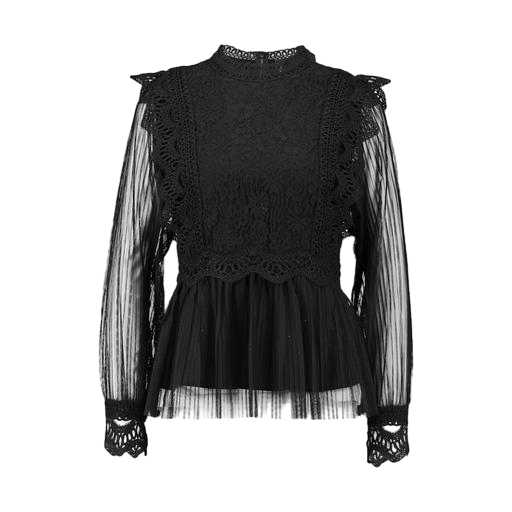
black high neck lace, black mock neck lace blouse, black alannah lace long sleeve peplum top, white background